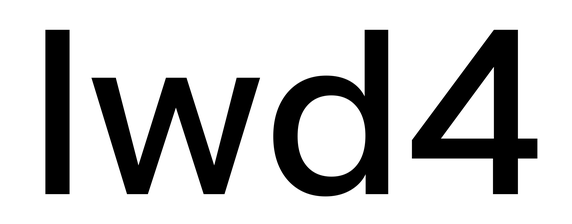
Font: InstrumentSans_Medium